Question: I'm having trouble getting my NDK to compile properly in Android Studio. Whenever I try running to compile I am getting the following error.
> Error:Execution failed for task ':app:ndkBuild'.
A problem occurred starting process 'command 'ndk-build.cmd''
I have the following setup

And my build.gradle file is the following.
'''
import org.apache.tools.ant.taskdefs.condition.Os
apply plugin: 'com.android.application'
android {
compileSdkVersion 21
buildToolsVersion "21.1.2"
defaultConfig {
applicationId "edu.uky.cs.www.diagramaphone"
minSdkVersion 14
targetSdkVersion 21
versionCode 1
versionName "1.0"
sourceSets.main{
jniLibs.srcDir 'src/main/libs'
jni.srcDirs = [] //disable automatic ndk-build call
}
project.ext.versionCodes = ['armeabi':1, 'armeabi-v7a':2, 'arm64-v8a':3, 'mips':5, 'mips64':6, 'x86':8, 'x86_64':9] //versionCode digit for each supported ABI, with 64bit>32bit and x86>armeabi-*
android.applicationVariants.all { variant ->
// assign different version code for each output
variant.outputs.each { output ->
output.versionCodeOverride =
project.ext.versionCodes.get(output.getFilter(com.android.build.OutputFile.ABI), 0) * <PHONE> + defaultConfig.versionCode
}
}
// call regular ndk-build(.cmd) script from app directory
task ndkBuild(type: Exec) {
if (Os.isFamily(Os.FAMILY_WINDOWS)) {
commandLine 'ndk-build.cmd', '-C', file('src/main').absolutePath
} else {
commandLine 'ndk-build', '-C', file('src/main').absolutePath
}
}
tasks.withType(JavaCompile) {
compileTask -> compileTask.dependsOn ndkBuild
}
//ndk {
// moduleName "shape-detect"
//cFlags "-DANDROID_NDK -D_DEBUG DNULL=0" // Define some macros
//ldLibs "EGL", "GLESv3", "dl", "log" // Link with these libraries!
//stl "stlport_shared" // Use shared stlport library
//}
}
buildTypes {
release {
minifyEnabled false
proguardFiles getDefaultProguardFile('proguard-android.txt'), 'proguard-rules.pro'
}
}
}
dependencies {
compile fileTree(include: ['*.jar'], dir: 'libs')
compile 'com.android.support:appcompat-v7:21.0.3'
compile project(':libraries:tess-two')
compile project(':libraries:opencv')
}
'''
At this point I'm lost as to what can be wrong. I've followed several tutorials to try setting up the NDK to work properly, but I keep getting the error I showed above. Can anyone here provide some feedback on what I need to do in order to get the NDK to compile?
EDIT: Here's the entire message that occurs.
'''
Information:Gradle tasks [:app:assembleDebug]
:app:preBuild UP-TO-DATE
:app:preDebugBuild UP-TO-DATE
:app:compileDebugNdk UP-TO-DATE
:app:checkDebugManifest
:app:preReleaseBuild UP-TO-DATE
:libraries:opencv:compileLint
:libraries:opencv:copyReleaseLint UP-TO-DATE
:libraries:opencv:mergeReleaseProguardFiles UP-TO-DATE
:libraries:opencv:preBuild UP-TO-DATE
:libraries:opencv:preReleaseBuild UP-TO-DATE
:libraries:opencv:checkReleaseManifest
:libraries:opencv:prepareReleaseDependencies
:libraries:opencv:compileReleaseAidl UP-TO-DATE
:libraries:opencv:compileReleaseRenderscript UP-TO-DATE
:libraries:opencv:generateReleaseBuildConfig UP-TO-DATE
:libraries:opencv:generateReleaseAssets UP-TO-DATE
:libraries:opencv:mergeReleaseAssets UP-TO-DATE
:libraries:opencv:generateReleaseResValues UP-TO-DATE
:libraries:opencv:generateReleaseResources UP-TO-DATE
:libraries:opencv:packageReleaseResources UP-TO-DATE
:libraries:opencv:processReleaseManifest UP-TO-DATE
:libraries:opencv:processReleaseResources UP-TO-DATE
:libraries:opencv:generateReleaseSources UP-TO-DATE
:libraries:opencv:compileReleaseJava UP-TO-DATE
:libraries:opencv:processReleaseJavaRes UP-TO-DATE
:libraries:opencv:packageReleaseJar UP-TO-DATE
:libraries:opencv:compileReleaseNdk UP-TO-DATE
:libraries:opencv:packageReleaseJniLibs UP-TO-DATE
:libraries:opencv:packageReleaseLocalJar UP-TO-DATE
:libraries:opencv:packageReleaseRenderscript UP-TO-DATE
:libraries:opencv:bundleRelease UP-TO-DATE
:libraries:tess-two:compileLint
:libraries:tess-two:copyReleaseLint UP-TO-DATE
:libraries:tess-two:mergeReleaseProguardFiles UP-TO-DATE
:libraries:tess-two:preBuild UP-TO-DATE
:libraries:tess-two:preReleaseBuild UP-TO-DATE
:libraries:tess-two:checkReleaseManifest
:libraries:tess-two:prepareReleaseDependencies
:libraries:tess-two:compileReleaseAidl UP-TO-DATE
:libraries:tess-two:compileReleaseRenderscript UP-TO-DATE
:libraries:tess-two:generateReleaseBuildConfig UP-TO-DATE
:libraries:tess-two:generateReleaseAssets UP-TO-DATE
:libraries:tess-two:mergeReleaseAssets UP-TO-DATE
:libraries:tess-two:generateReleaseResValues UP-TO-DATE
:libraries:tess-two:generateReleaseResources UP-TO-DATE
:libraries:tess-two:packageReleaseResources UP-TO-DATE
:libraries:tess-two:processReleaseManifest UP-TO-DATE
:libraries:tess-two:processReleaseResources UP-TO-DATE
:libraries:tess-two:generateReleaseSources UP-TO-DATE
:libraries:tess-two:compileReleaseJava UP-TO-DATE
:libraries:tess-two:processReleaseJavaRes UP-TO-DATE
:libraries:tess-two:packageReleaseJar UP-TO-DATE
:libraries:tess-two:compileReleaseNdk UP-TO-DATE
:libraries:tess-two:packageReleaseJniLibs UP-TO-DATE
:libraries:tess-two:packageReleaseLocalJar UP-TO-DATE
:libraries:tess-two:packageReleaseRenderscript UP-TO-DATE
:libraries:tess-two:bundleRelease UP-TO-DATE
:app:prepareComAndroidSupportAppcompatV72103Library UP-TO-DATE
:app:prepareComAndroidSupportSupportV42103Library UP-TO-DATE
:app:prepareDiagramaphoneLibrariesOpencvUnspecifiedLibrary UP-TO-DATE
:app:prepareDiagramaphoneLibrariesTessTwoUnspecifiedLibrary UP-TO-DATE
:app:prepareDebugDependencies
:app:compileDebugAidl UP-TO-DATE
:app:compileDebugRenderscript UP-TO-DATE
:app:generateDebugBuildConfig UP-TO-DATE
:app:generateDebugAssets UP-TO-DATE
:app:mergeDebugAssets UP-TO-DATE
:app:generateDebugResValues UP-TO-DATE
:app:generateDebugResources UP-TO-DATE
:app:mergeDebugResources UP-TO-DATE
:app:processDebugManifest UP-TO-DATE
:app:processDebugResources UP-TO-DATE
:app:generateDebugSources UP-TO-DATE
:app:ndkBuild FAILED
Error:Execution failed for task ':app:ndkBuild'.
> A problem occurred starting process 'command 'ndk-build.cmd''
Information:BUILD FAILED
Information:Total time: 2.226 secs
Information:1 error
Information:0 warnings
Information:See complete output in console
'''
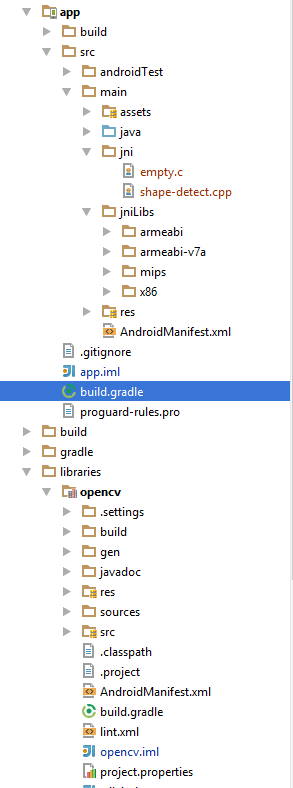
Answer: I met this kind of problem. First of all You have to give your NDK path in 'local.properties' of your app.
e.g. 'ndk.dir=/home/user/bin/android_ndk/android-ndk-r10e'
Then in my 'build.gradle' file I had something like this for calling ndk build command.
'''
commandLine 'ndk-build', '-C', file('src/main/jni').absolutePath
'''
'''
commandLine '/home/user/bin/android_ndk/android-ndk-r10e/ndk-build', '-C', file('src/main/jni').absolutePath
'''
I gave full path of NDK build. Hope it'll help you.